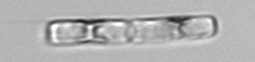
Label: Guinardia_delicatula